Interaction volume radius: 5 \u00c5
Interaction volume height: 35 \u00c5
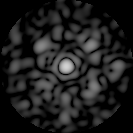
Disorder parameter: 0.6323